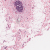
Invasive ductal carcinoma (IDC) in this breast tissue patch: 0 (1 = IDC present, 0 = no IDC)